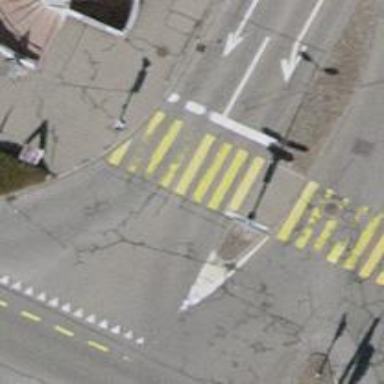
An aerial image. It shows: Crossing with traffic signals and markings.